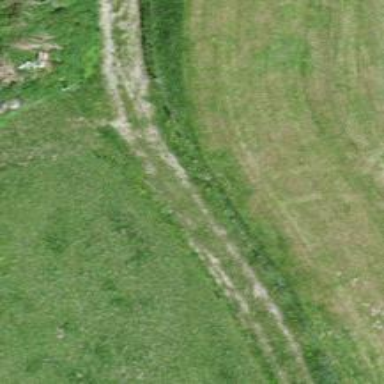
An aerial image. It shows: Unpaved track road.